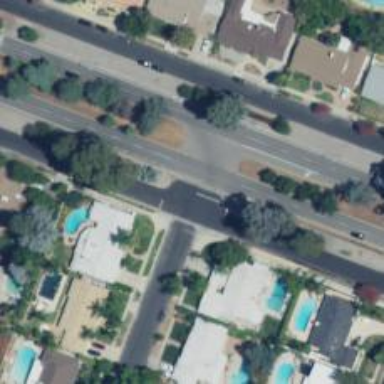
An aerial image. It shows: Road with stop sign.